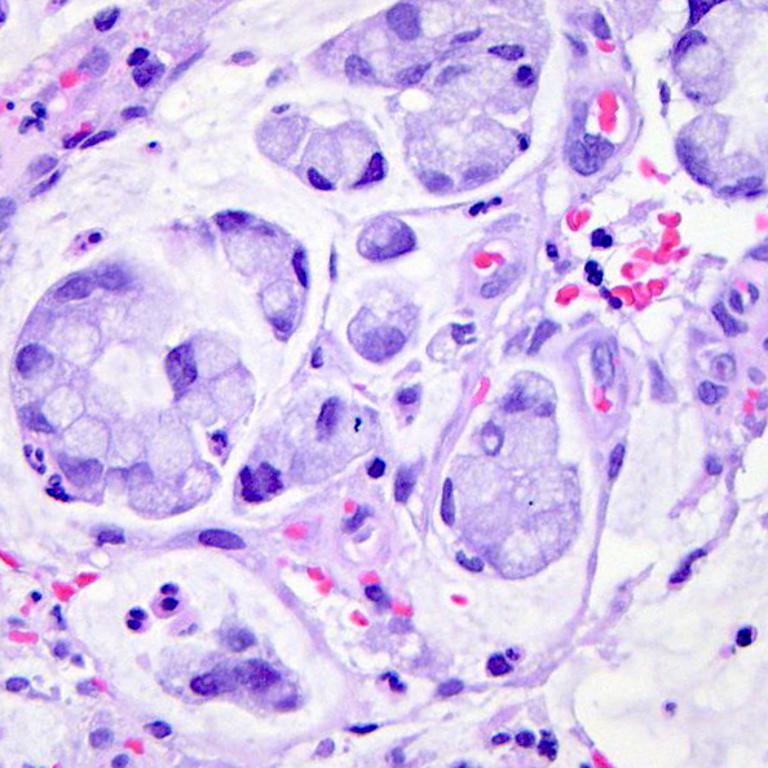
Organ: colon
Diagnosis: adenocarcinomas